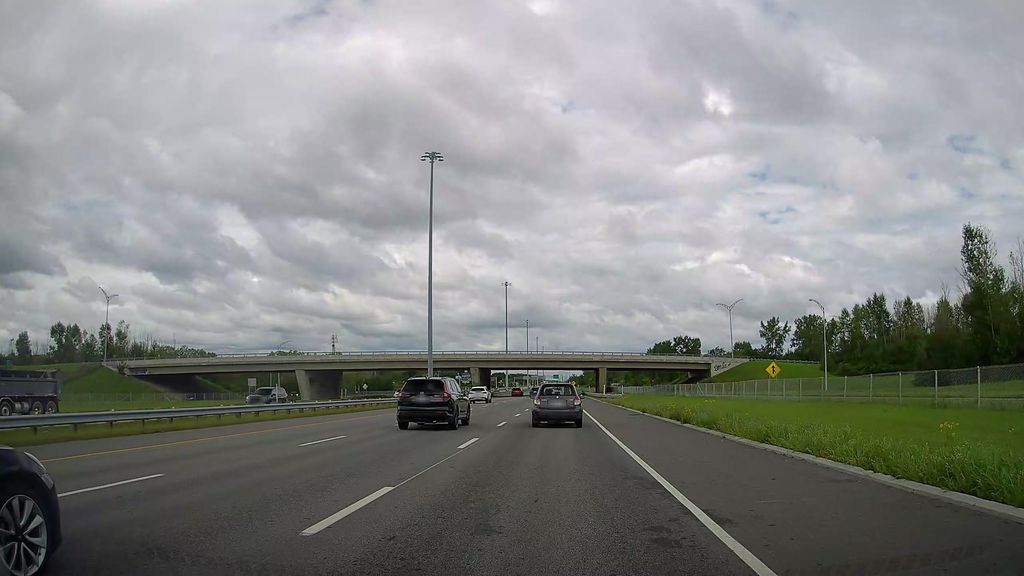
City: montreal